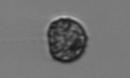
Label: coccolithophorid